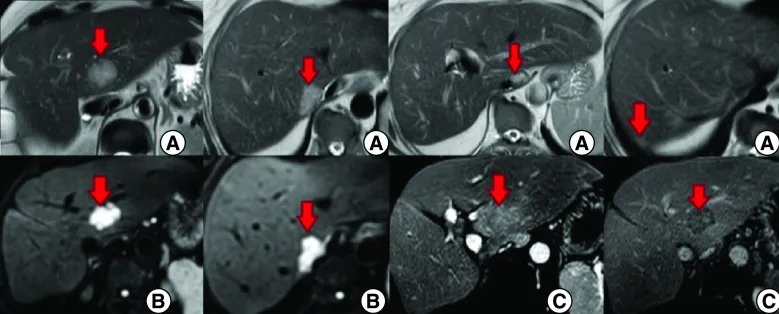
Hepatic MRI - axial sections. . (A & B) Hepatic lesions (red arrows) in hypersignal T2 and diffusion respectively. (C) Post-contrast images show enhancement in the arterial phase with a wash out in the portal and late phases.
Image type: radiology (mri)